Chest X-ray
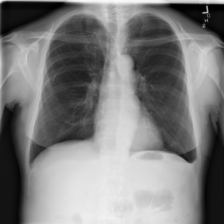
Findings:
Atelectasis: negative
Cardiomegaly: negative
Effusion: negative
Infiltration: negative
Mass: negative
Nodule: negative
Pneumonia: negative
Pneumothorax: negative
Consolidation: negative
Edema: negative
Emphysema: positive
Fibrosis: negative
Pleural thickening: negative
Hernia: negative